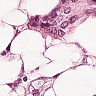
Metastatic tissue present: yes